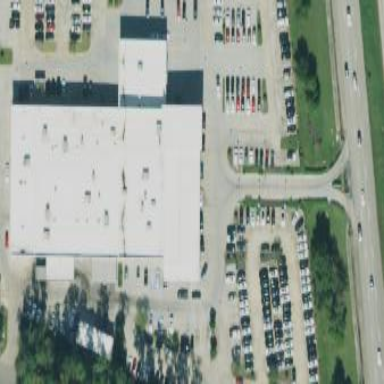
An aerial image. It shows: Car shop building.